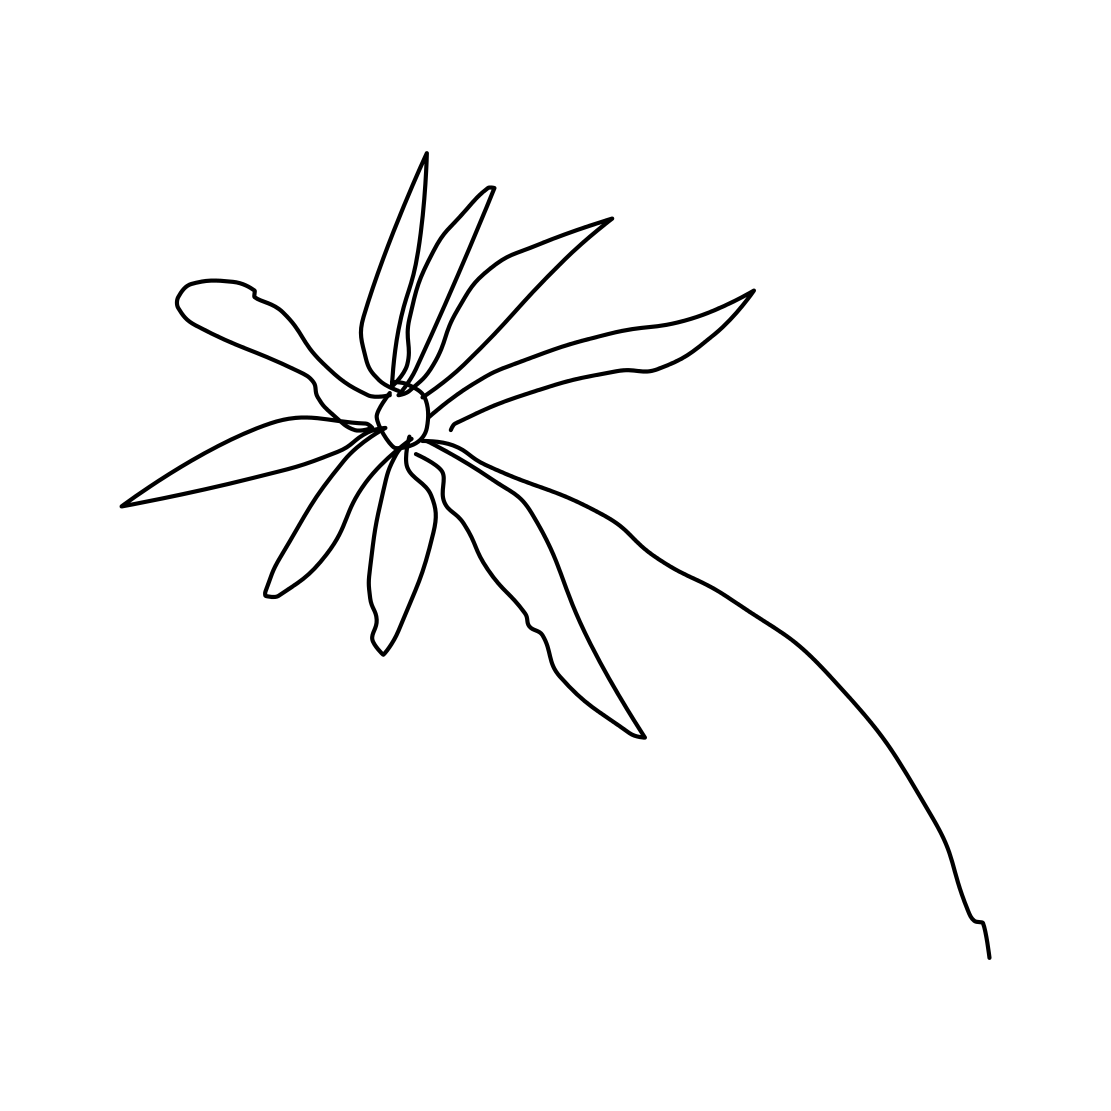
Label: flower with stem